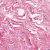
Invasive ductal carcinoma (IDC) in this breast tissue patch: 0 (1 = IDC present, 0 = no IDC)